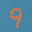
Label: 9